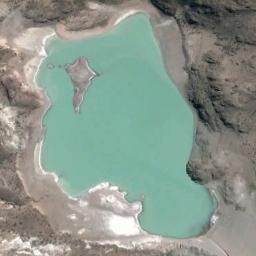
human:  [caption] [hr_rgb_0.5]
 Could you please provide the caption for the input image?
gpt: An island is situated in the middle of this light green lake .

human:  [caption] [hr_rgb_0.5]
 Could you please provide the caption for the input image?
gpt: The lake lies in a rolling wasteland and the water is green .

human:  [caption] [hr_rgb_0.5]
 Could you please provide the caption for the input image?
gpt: The ground is uneven around the lake .

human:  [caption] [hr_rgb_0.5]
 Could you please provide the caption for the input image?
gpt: An irregularly shaped turquoise lake surrounded by yellow-brown rocks .

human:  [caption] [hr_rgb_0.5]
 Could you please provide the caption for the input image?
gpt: The green lake is surrounded by a brown desert .